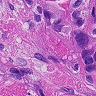
Metastatic tissue present: yes